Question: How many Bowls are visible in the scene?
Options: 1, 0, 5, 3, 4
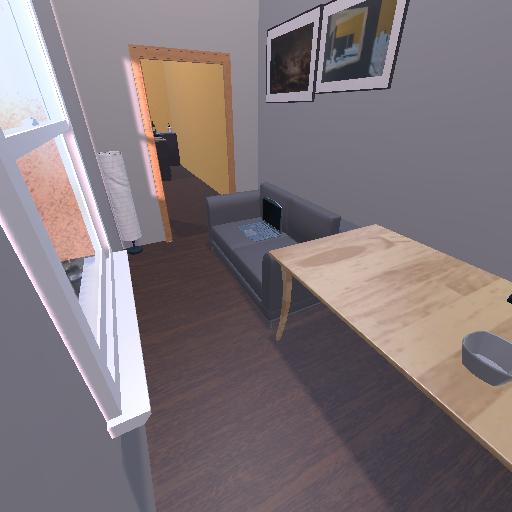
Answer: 1